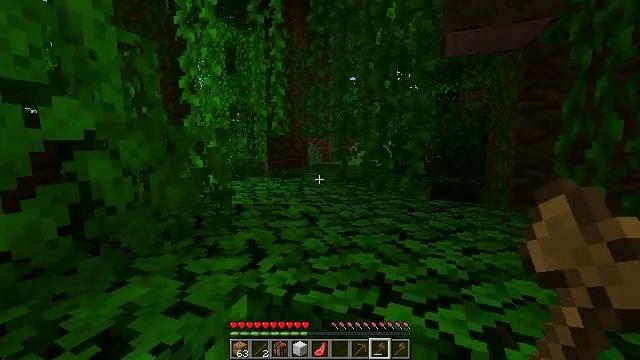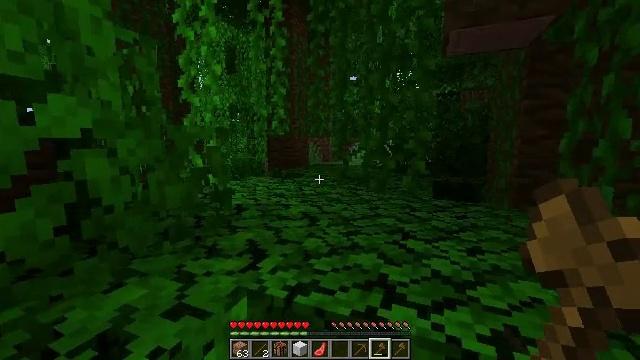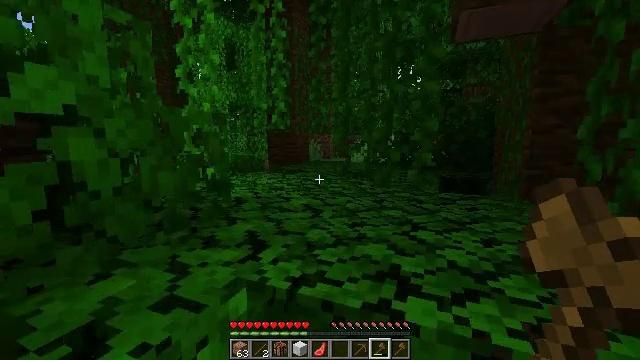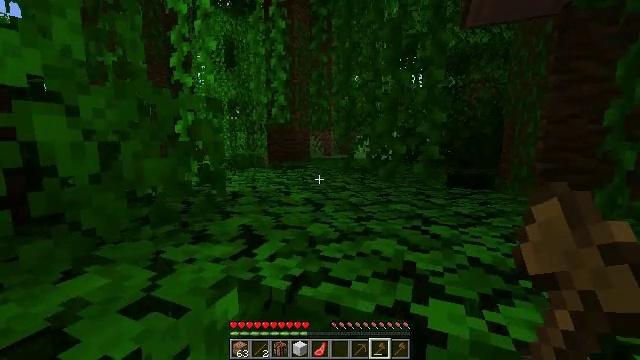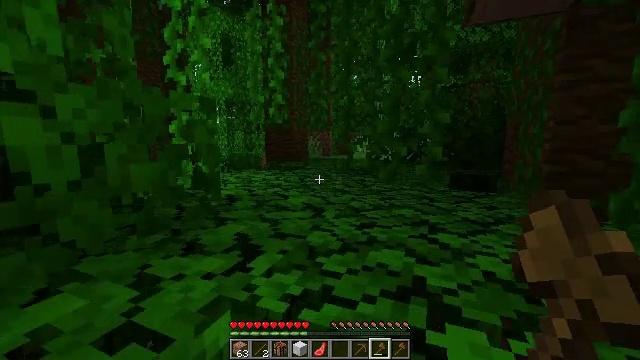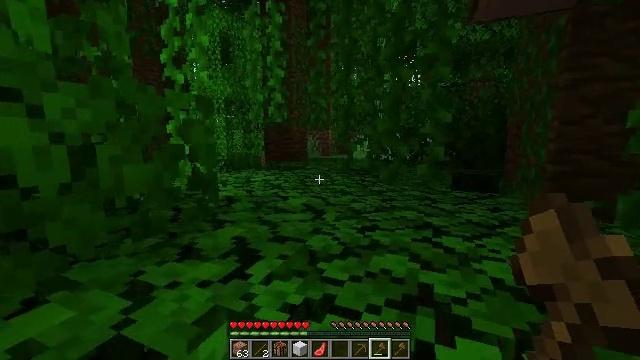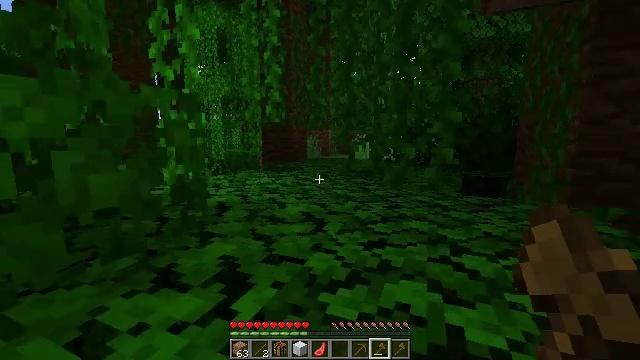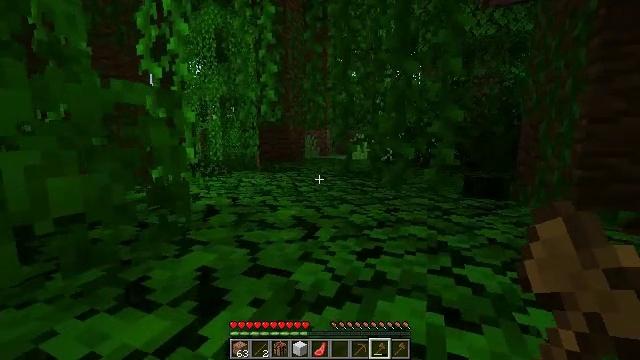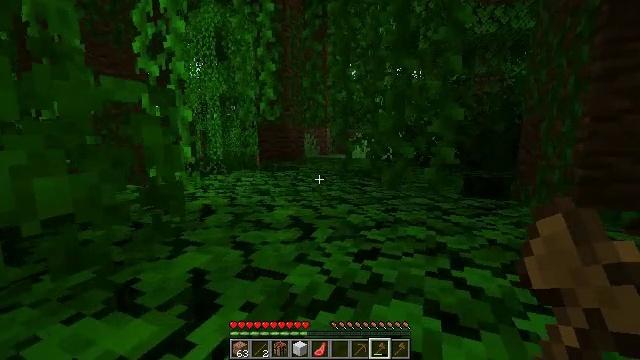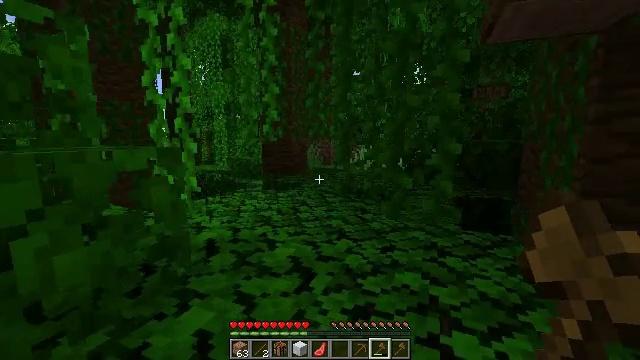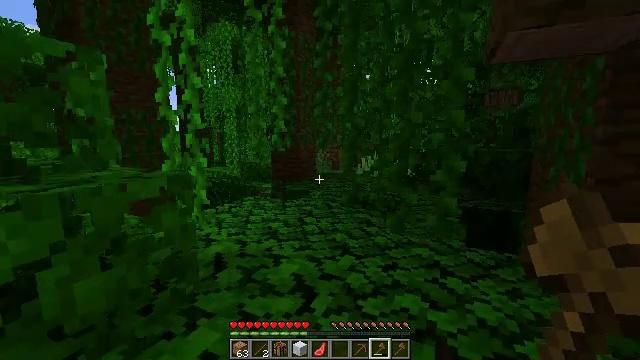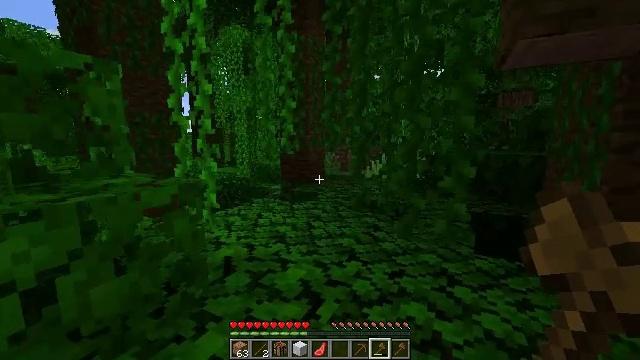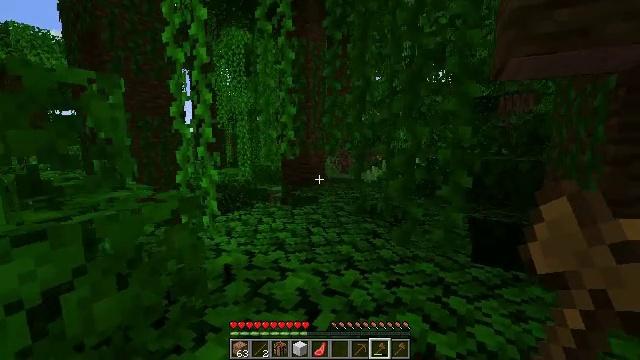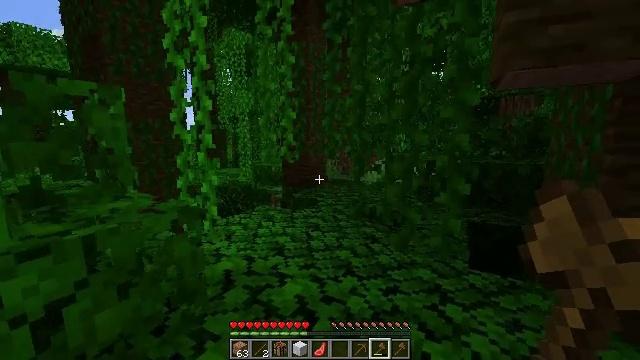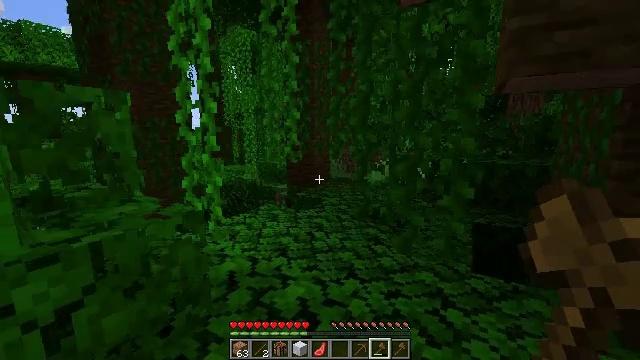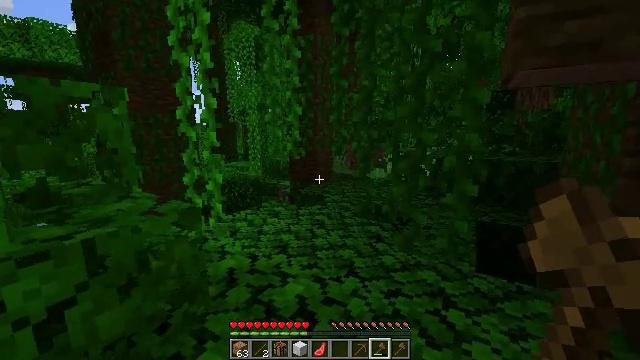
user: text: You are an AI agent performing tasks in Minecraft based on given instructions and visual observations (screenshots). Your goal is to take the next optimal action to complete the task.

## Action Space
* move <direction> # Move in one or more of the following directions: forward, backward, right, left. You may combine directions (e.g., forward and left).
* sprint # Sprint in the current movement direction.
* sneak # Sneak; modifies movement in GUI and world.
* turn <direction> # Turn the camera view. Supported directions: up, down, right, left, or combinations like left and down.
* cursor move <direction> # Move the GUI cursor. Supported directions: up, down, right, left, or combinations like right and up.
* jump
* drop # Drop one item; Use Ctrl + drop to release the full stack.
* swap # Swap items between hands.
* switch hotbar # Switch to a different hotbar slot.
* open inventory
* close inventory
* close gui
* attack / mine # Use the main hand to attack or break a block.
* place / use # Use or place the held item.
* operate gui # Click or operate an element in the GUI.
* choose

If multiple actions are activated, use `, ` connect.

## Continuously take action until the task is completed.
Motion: motion action
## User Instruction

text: Harvest vines off the surface.
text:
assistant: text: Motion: move forward
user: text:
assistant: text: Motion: move forward
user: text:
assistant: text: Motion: move forward
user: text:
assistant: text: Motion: move forward
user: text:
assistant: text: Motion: move forward
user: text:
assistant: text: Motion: move forward and move right
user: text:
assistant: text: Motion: move forward and move right
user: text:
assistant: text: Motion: move forward and move right, jump
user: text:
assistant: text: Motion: move forward and move right, turn left, jump
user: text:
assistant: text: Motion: move forward and move right, turn left, jump
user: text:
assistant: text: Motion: move forward and move right, turn left, jump
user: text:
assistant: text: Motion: move forward and move right
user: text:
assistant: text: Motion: move forward
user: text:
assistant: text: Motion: move forward, turn left
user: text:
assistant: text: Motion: move forward, turn left
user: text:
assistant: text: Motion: move forward
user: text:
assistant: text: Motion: move forward
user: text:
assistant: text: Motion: move forward
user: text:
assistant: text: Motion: move forward
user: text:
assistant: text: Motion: move forward
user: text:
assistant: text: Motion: move forward
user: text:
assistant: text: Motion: move forward
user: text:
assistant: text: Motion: move forward
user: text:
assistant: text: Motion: move forward
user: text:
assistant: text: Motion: move forward
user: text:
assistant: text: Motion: move forward
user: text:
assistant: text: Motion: move forward
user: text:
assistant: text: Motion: move forward, turn right and down
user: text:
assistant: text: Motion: move forward, turn right
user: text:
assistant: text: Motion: move forward